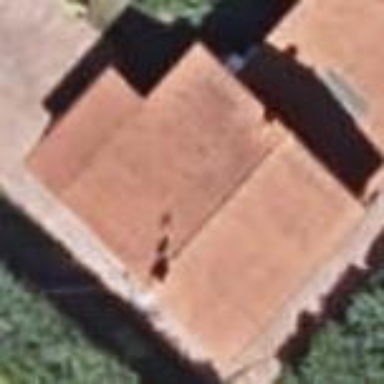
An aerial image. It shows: Simple house.